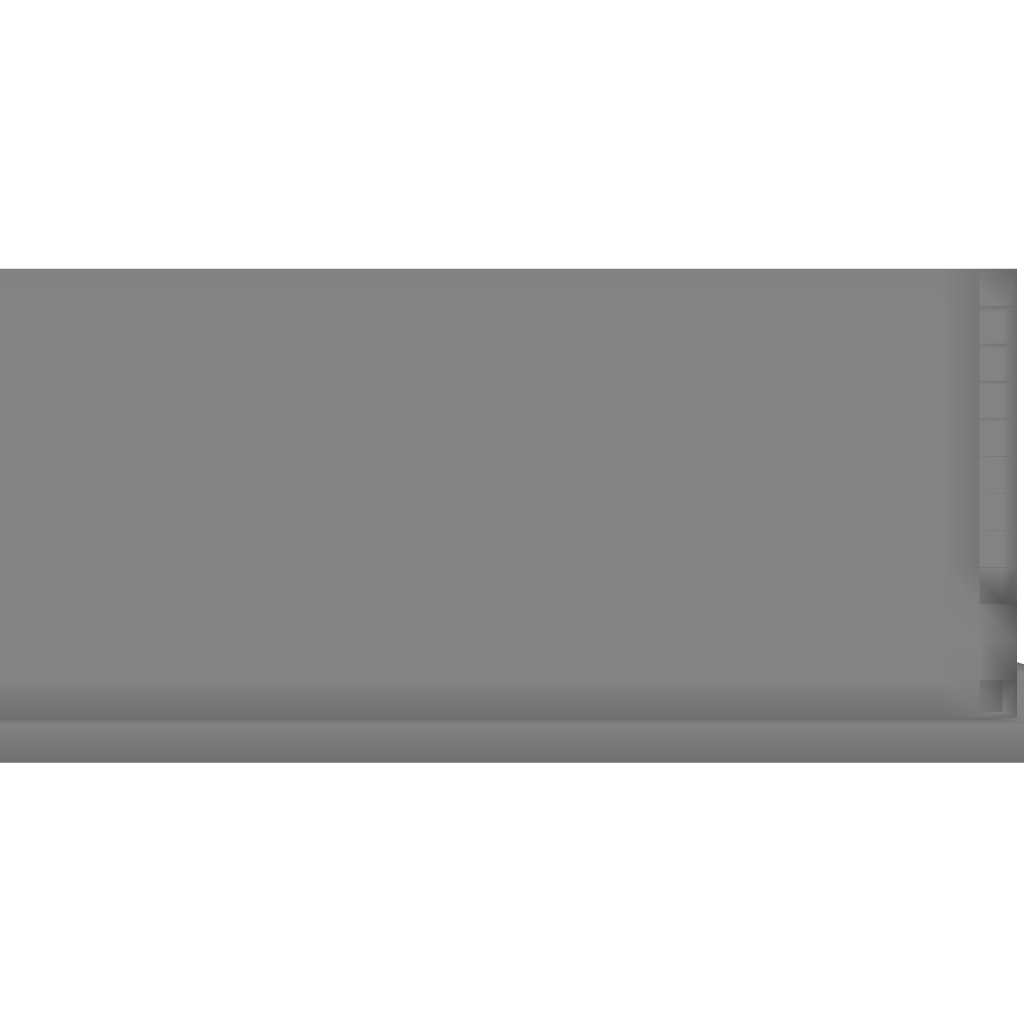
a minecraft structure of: Shop For Servers bad low quality